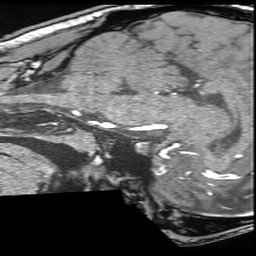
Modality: angio
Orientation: sagittal
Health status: ill
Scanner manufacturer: siemens
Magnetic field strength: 3 T
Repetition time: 0.022 s
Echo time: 0.0036 s